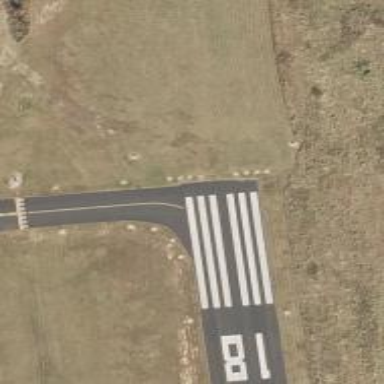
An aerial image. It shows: Asphalt runway at the airport.